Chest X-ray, PA view. Patient: 60 years old, sex M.
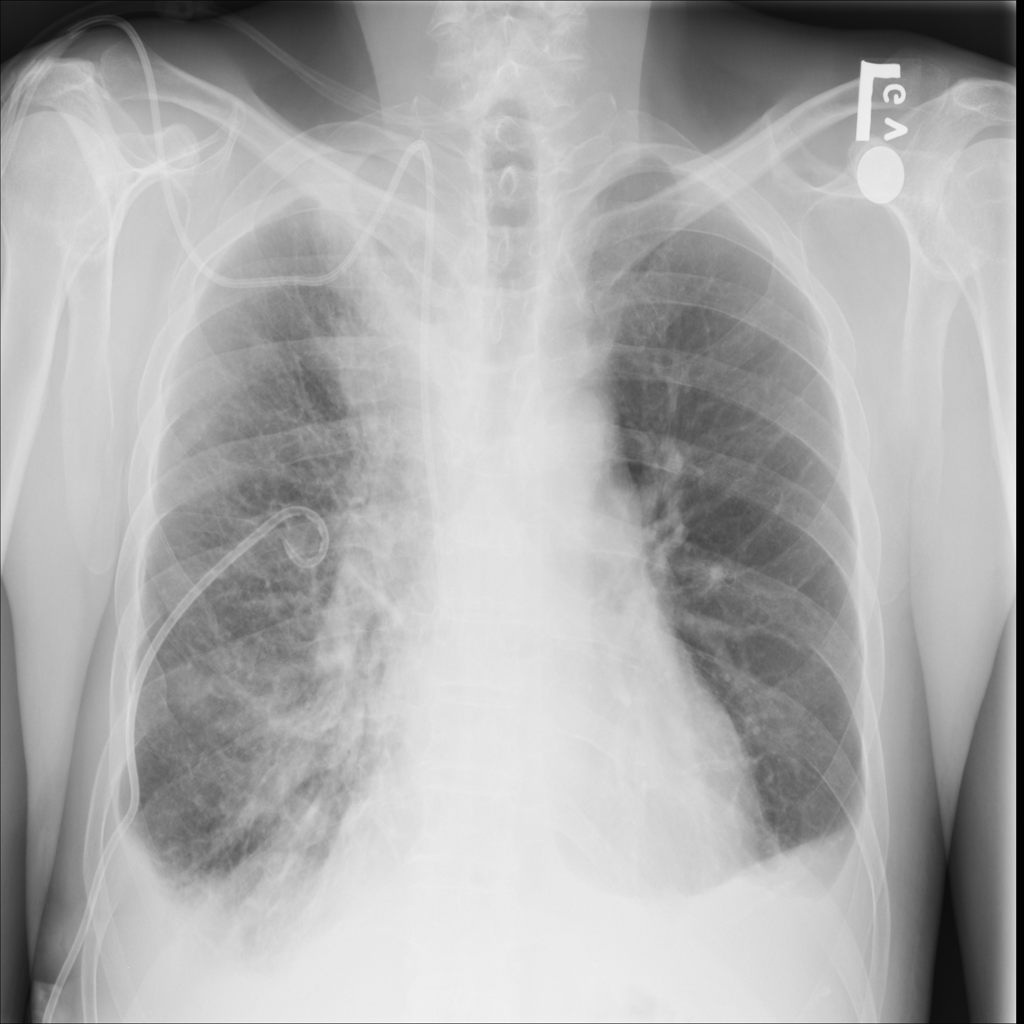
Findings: No Finding